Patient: sex M, age 36
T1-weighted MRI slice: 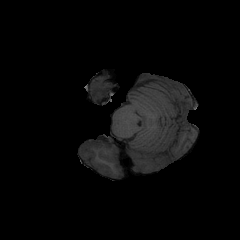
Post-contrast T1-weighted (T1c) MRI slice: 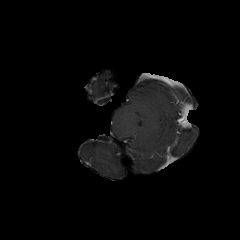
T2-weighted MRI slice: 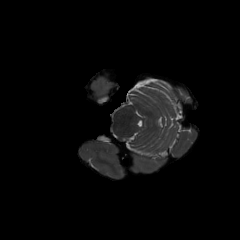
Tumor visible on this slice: no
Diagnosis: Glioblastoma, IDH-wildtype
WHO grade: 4